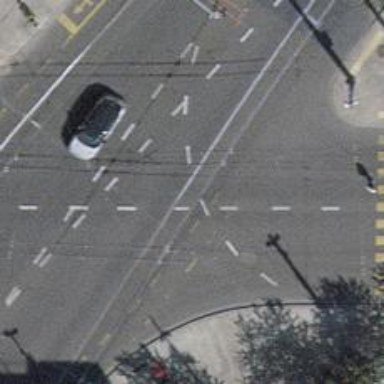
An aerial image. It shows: Tertiary road with asphalt surface and sidewalks on both sides. There are trolley wires above the road.